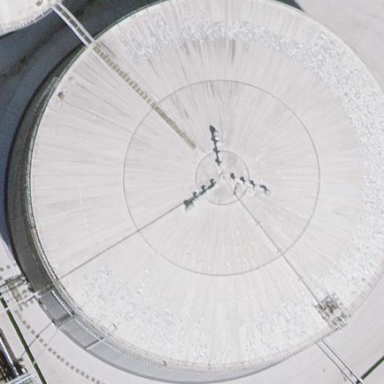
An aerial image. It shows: Storage tank which is man-made.